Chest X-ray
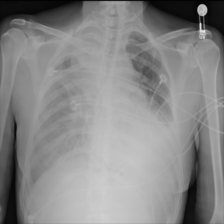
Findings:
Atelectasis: negative
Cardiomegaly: negative
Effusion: negative
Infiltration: negative
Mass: negative
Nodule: negative
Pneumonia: negative
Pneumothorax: negative
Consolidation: negative
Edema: negative
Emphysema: negative
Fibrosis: negative
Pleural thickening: negative
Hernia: negative